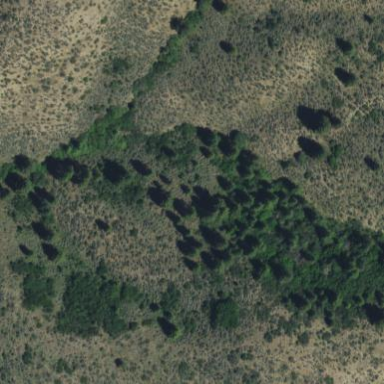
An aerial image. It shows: Evergreen woodland with needle-leaved trees.